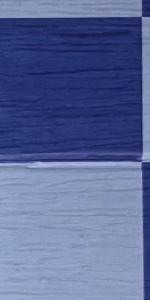
Label: Empty